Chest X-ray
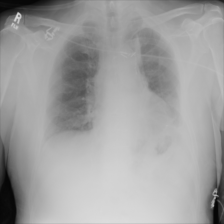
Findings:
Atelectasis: positive
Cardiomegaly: negative
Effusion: negative
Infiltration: negative
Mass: negative
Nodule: negative
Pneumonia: negative
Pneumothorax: negative
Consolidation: negative
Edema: negative
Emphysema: negative
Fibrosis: negative
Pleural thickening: negative
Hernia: negative